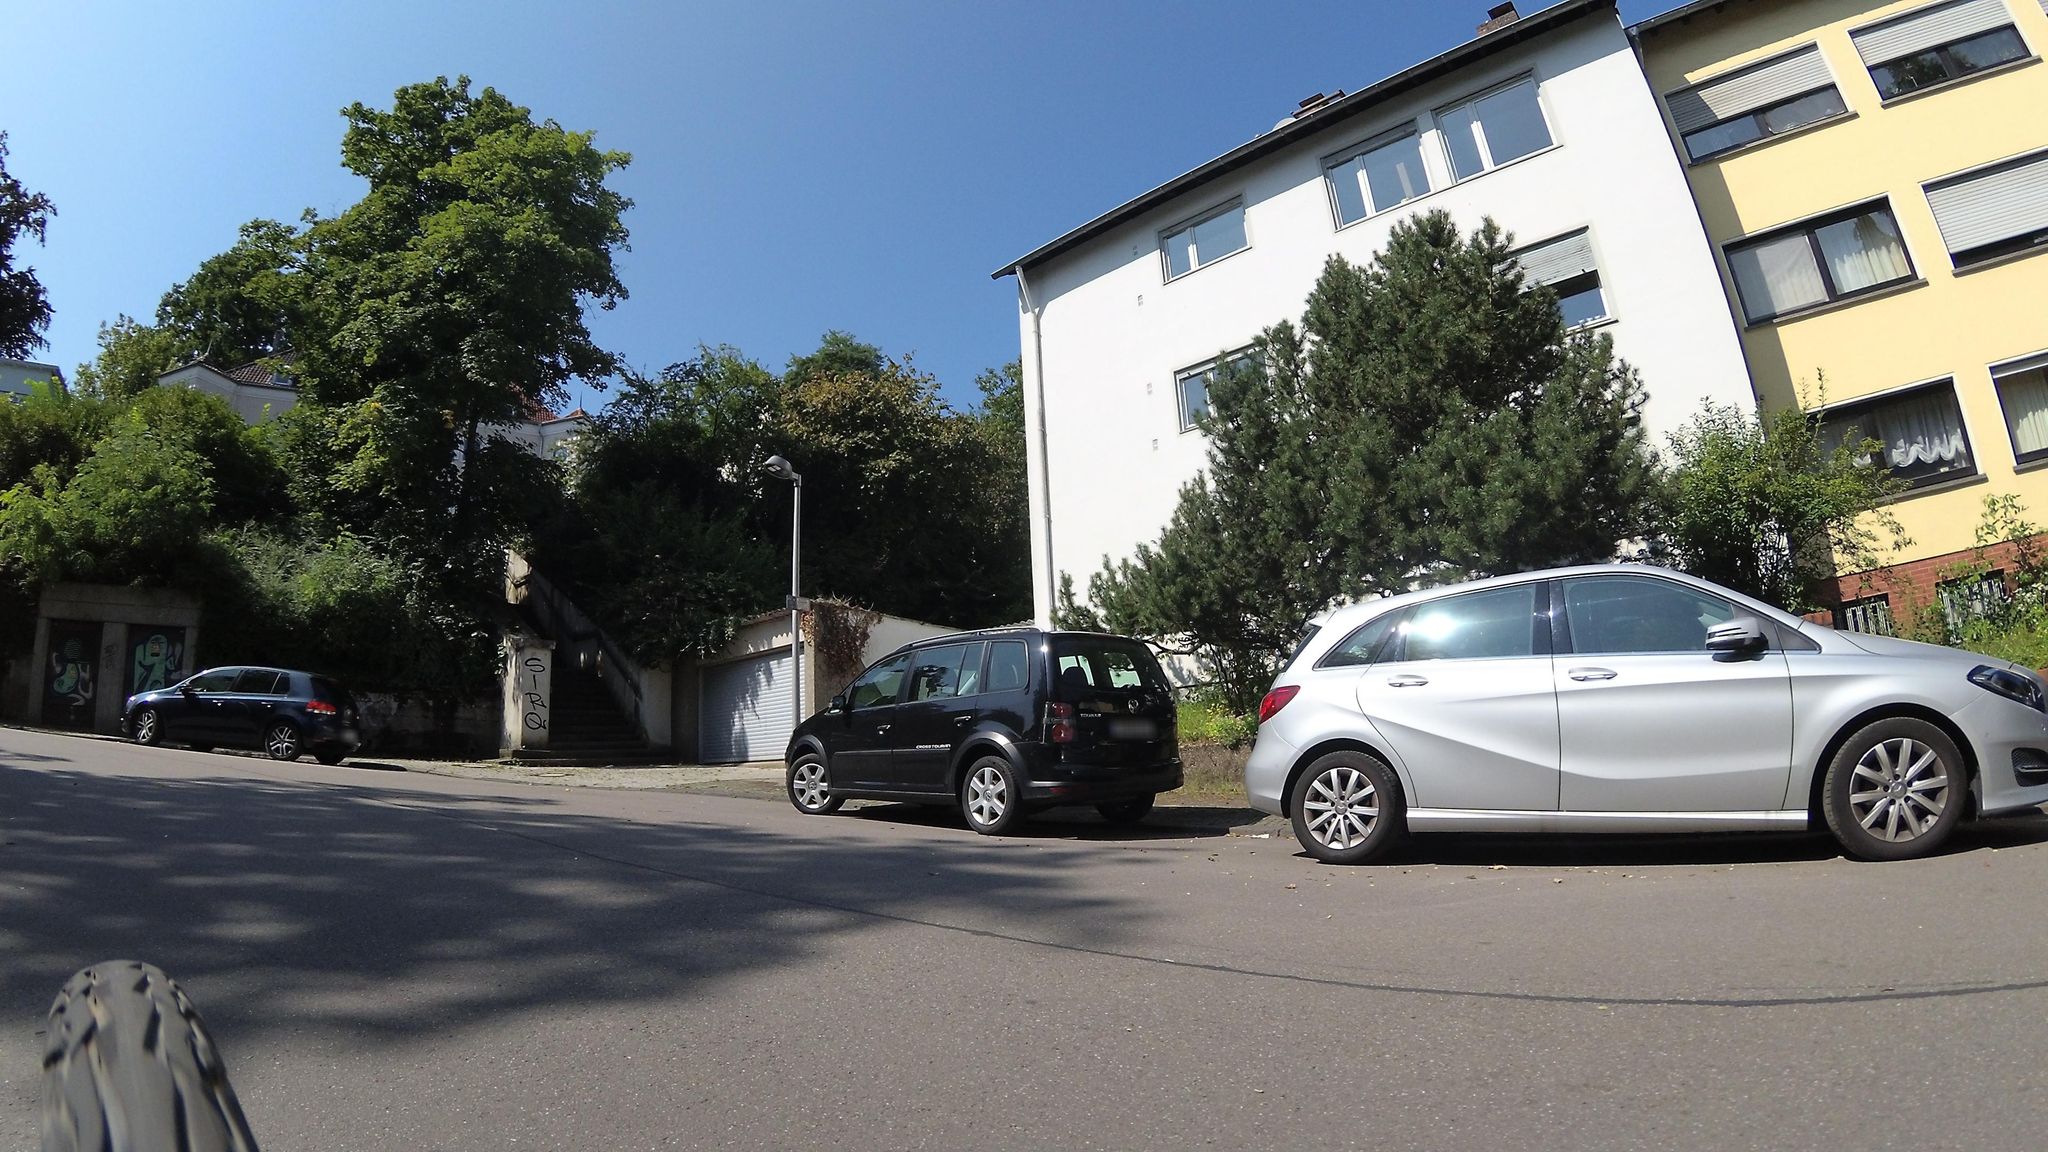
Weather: clear
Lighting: day
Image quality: good
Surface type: walking surface
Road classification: footway, steps, path
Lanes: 2
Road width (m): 0.5, 1
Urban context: urban centre
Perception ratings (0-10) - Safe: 4.9, Lively: 8.12, Beautiful: 7.59, Boring: 5.71, Depressing: 3.57, Wealthy: 6.26